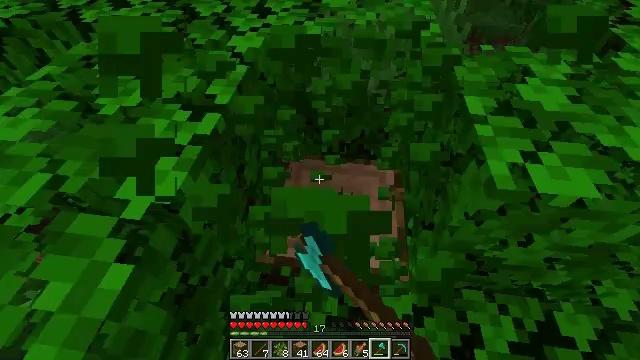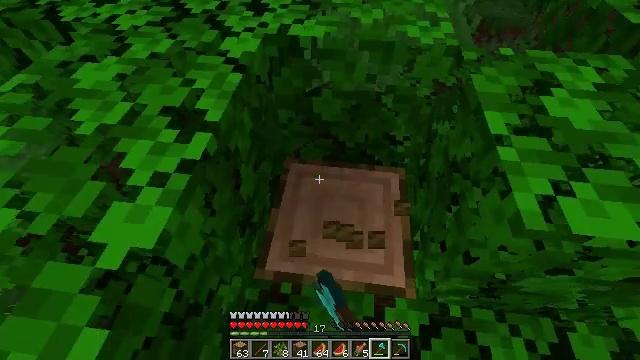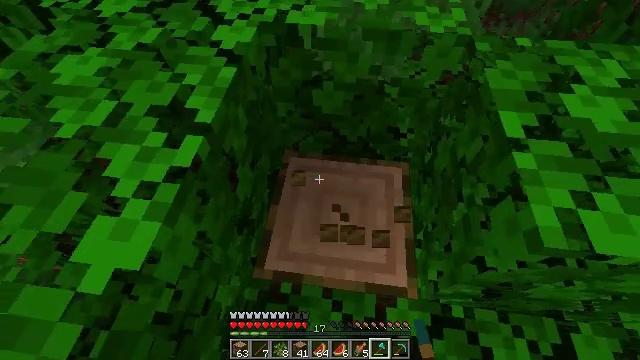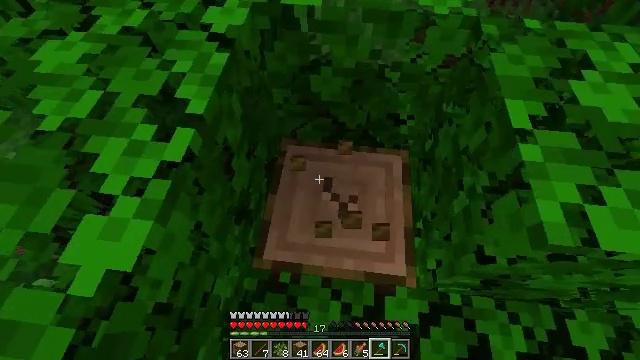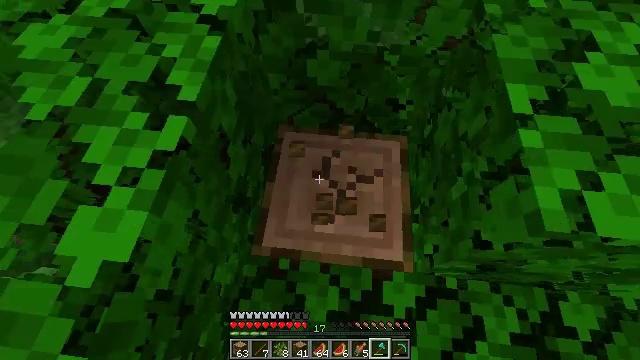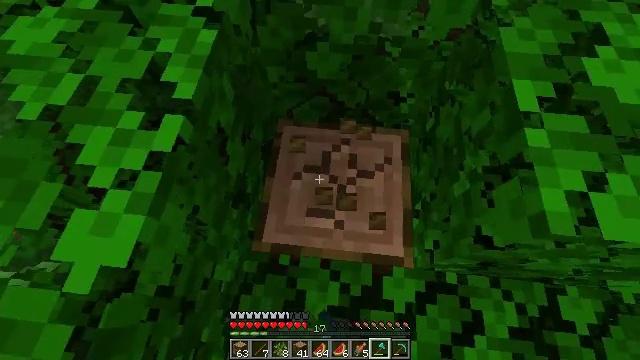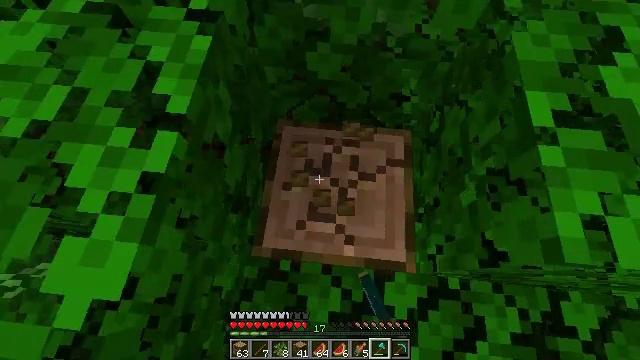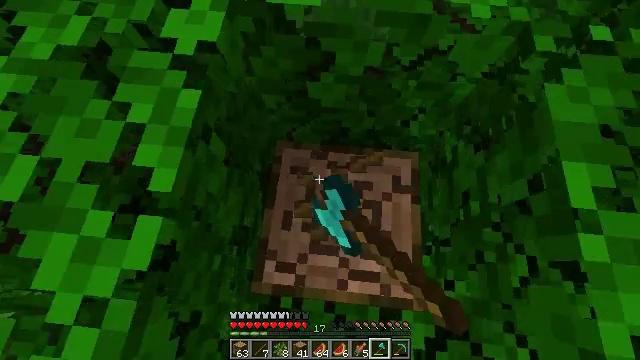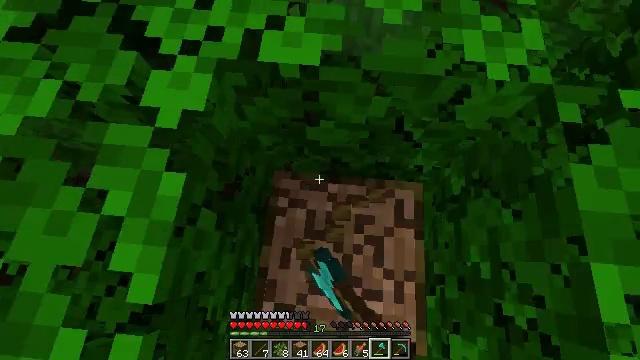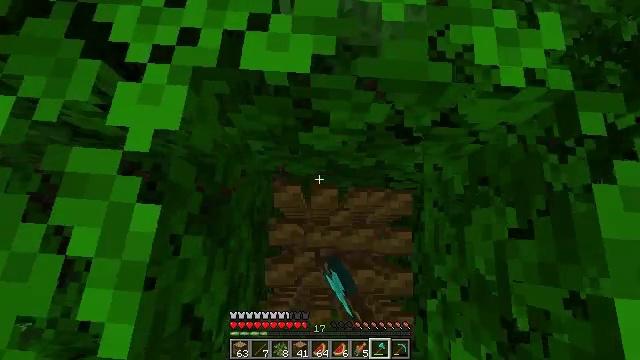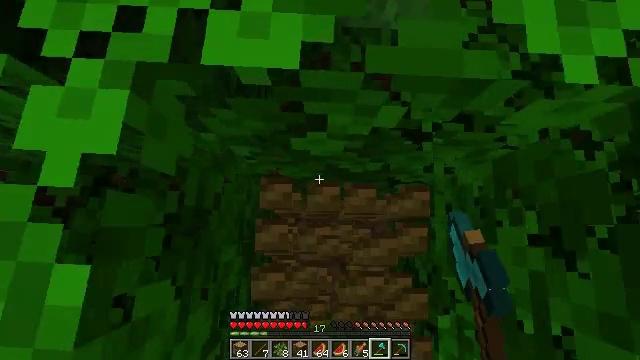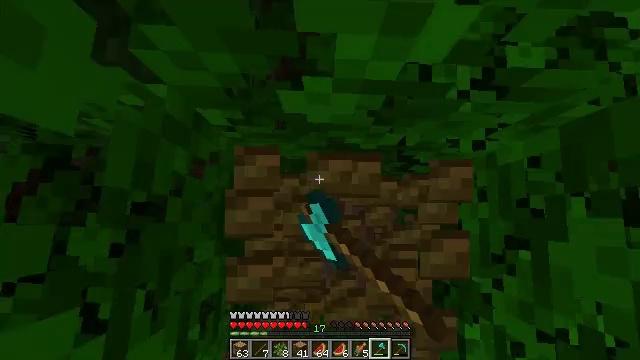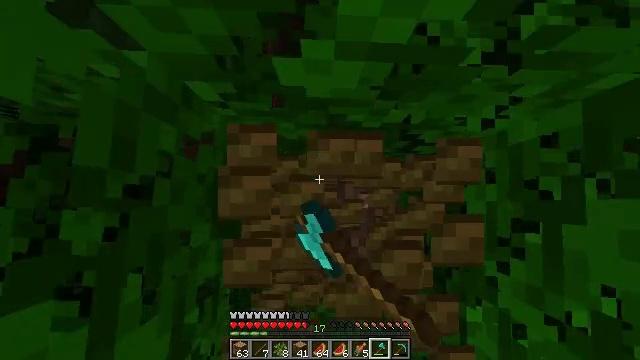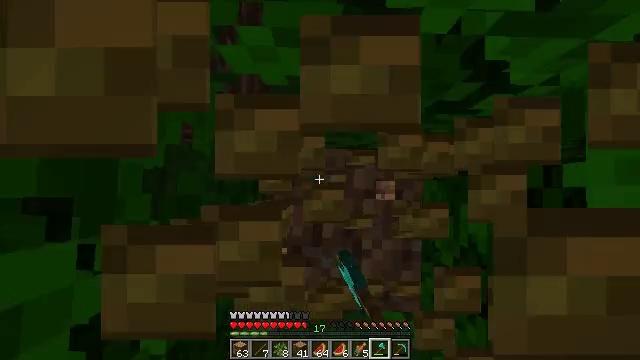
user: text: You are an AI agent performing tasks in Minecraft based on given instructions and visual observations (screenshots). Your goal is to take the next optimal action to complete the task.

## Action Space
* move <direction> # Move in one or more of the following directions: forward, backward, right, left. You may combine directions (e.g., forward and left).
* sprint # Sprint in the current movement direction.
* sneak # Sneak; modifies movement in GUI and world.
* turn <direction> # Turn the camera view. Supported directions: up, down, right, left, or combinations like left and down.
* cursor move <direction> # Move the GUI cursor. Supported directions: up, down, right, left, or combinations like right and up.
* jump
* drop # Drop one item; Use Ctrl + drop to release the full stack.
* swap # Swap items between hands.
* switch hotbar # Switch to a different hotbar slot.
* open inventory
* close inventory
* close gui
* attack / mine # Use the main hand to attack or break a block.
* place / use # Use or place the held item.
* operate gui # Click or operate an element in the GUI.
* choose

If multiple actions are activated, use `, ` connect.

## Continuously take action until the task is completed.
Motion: motion action
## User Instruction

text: Harvest the jungle log from the tree trunk.
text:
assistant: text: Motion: turn down, attack / mine
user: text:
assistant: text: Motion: turn down, attack / mine
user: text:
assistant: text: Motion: turn down, attack / mine
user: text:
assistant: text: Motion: turn down, attack / mine
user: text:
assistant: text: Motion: move forward, turn down, attack / mine
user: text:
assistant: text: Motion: move forward, turn down, attack / mine
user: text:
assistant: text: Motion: move forward, turn down, attack / mine
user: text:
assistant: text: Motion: move forward, turn down, attack / mine
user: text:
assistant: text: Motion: move forward, turn right and down, attack / mine
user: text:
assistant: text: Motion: turn right and down, attack / mine
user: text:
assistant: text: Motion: turn down, attack / mine
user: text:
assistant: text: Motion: turn down, attack / mine
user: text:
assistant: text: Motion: turn down, attack / mine
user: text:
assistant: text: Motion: attack / mine